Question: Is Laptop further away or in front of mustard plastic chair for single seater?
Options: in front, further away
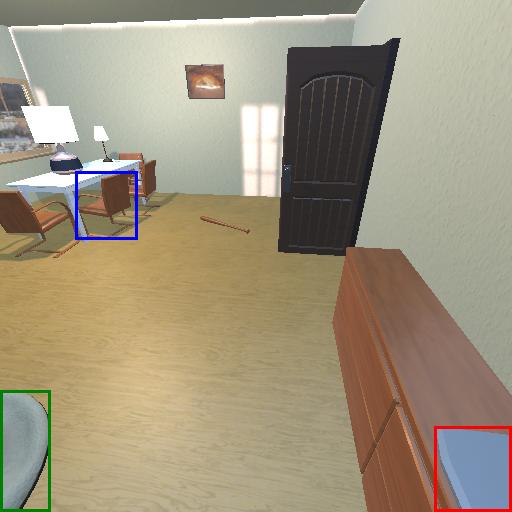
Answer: in front